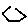
Label: hexagon